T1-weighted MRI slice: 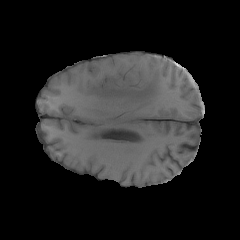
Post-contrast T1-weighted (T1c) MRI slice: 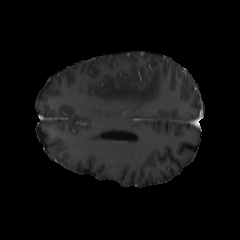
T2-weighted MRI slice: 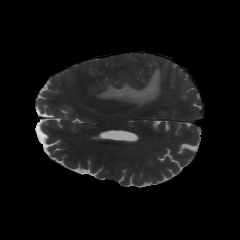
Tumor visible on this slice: yes